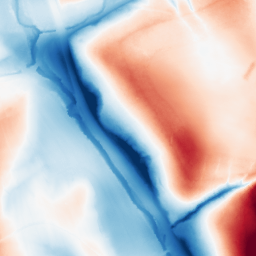
Category: classical
Decomposition family: gaussian_anisotropic
Decomposition parameters: sigma_x: 50
sigma_y: 2
Upsampling method: regularized
Upsampling parameters: scale: 4
lambda_reg: 0.01
Upsampling scale: 4